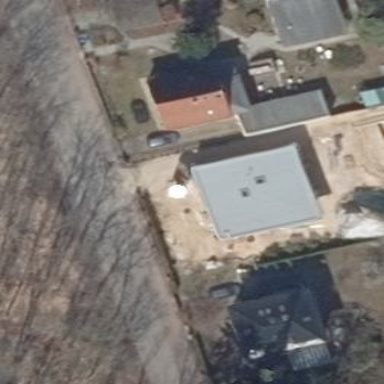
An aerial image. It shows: Detached building with flat roof.